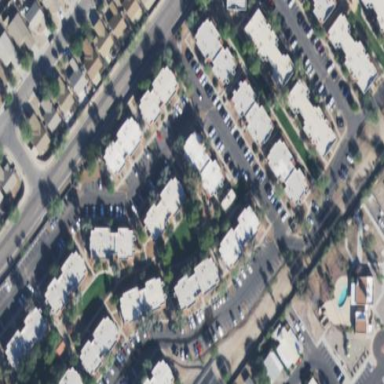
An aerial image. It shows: Residential area with apartments.